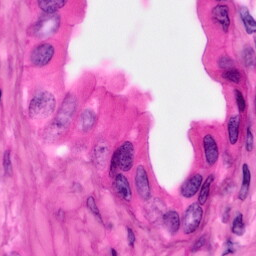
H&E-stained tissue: Pancreatic